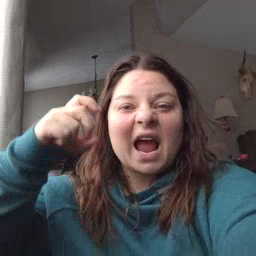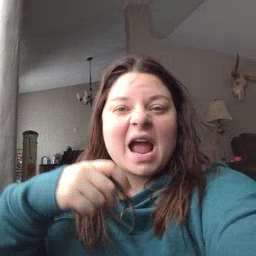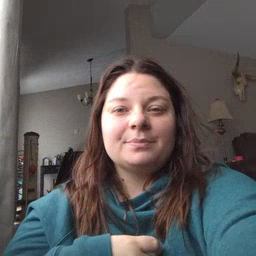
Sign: time